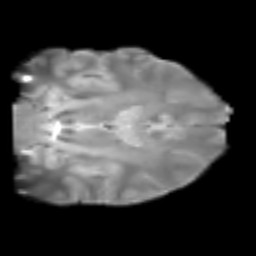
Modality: T2w
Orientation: coronal
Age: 21
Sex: female
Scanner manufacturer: siemens
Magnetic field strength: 3 T
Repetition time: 2.3 s
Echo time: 0.085 s